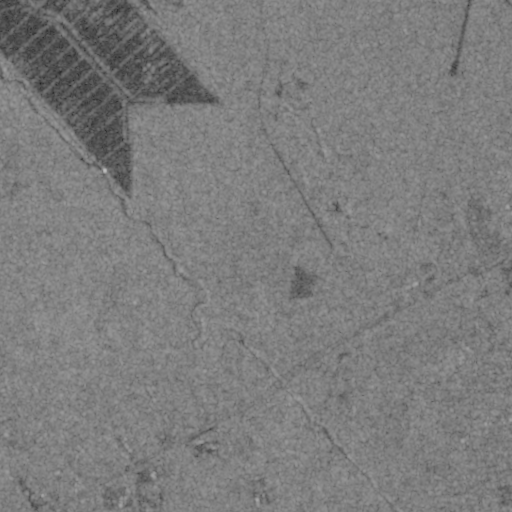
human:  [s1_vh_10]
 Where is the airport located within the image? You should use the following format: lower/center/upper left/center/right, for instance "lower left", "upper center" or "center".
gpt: The airport is located in the upper right of the image.
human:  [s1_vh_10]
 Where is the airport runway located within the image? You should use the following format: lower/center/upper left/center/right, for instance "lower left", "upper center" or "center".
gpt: The airport runway is located in the upper right of the image.
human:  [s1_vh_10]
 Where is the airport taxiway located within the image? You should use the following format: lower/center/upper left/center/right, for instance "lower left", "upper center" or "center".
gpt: The airport taxiway is located in the upper right of the image.
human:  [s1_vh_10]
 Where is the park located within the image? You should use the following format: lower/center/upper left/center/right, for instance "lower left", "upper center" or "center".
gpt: The park is located in the center right of the image.
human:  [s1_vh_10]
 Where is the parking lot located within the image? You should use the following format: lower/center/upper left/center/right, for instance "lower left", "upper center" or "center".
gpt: The parking lot is located in the center right of the image.
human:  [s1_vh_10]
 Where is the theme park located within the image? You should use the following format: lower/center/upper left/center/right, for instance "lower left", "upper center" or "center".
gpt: The theme park is located in the lower left of the image.
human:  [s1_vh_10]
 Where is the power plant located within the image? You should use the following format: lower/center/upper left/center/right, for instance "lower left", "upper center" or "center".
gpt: There is no power plant in the image.

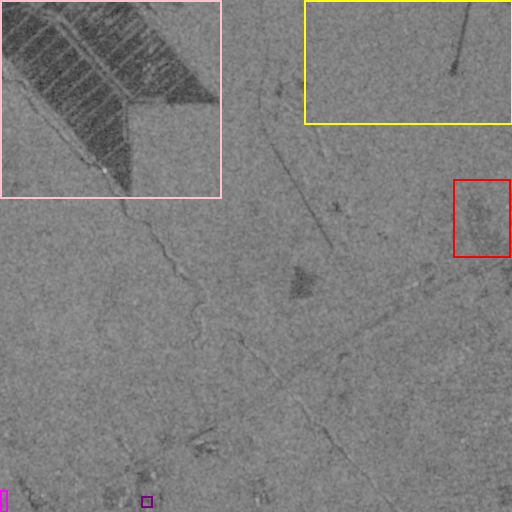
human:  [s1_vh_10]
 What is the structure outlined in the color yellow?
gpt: The structure outlined in yellow is an airport.
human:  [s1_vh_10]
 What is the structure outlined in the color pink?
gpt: The structure outlined in pink is a crop field.
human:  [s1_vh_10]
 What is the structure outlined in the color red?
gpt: The structure outlined in red is a park.
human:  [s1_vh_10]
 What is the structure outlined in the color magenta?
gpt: The structure outlined in magenta is a theme park.
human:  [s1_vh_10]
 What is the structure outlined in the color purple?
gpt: The structure outlined in purple is a building.
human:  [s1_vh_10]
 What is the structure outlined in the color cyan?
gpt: There is no cyan outline.